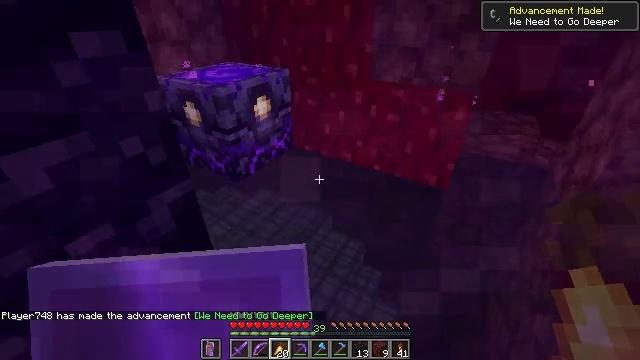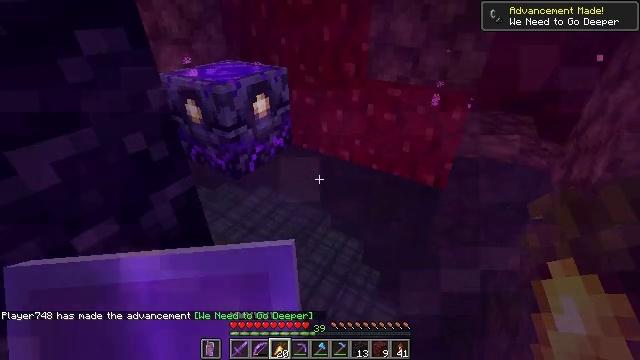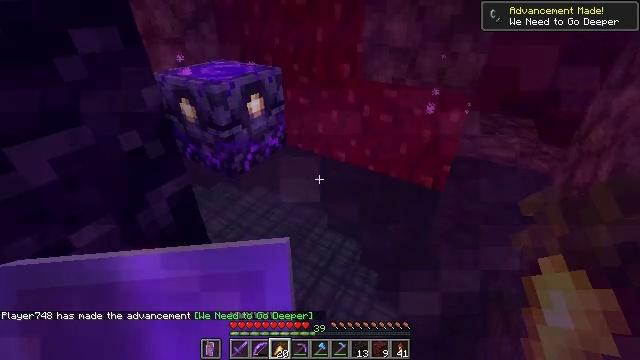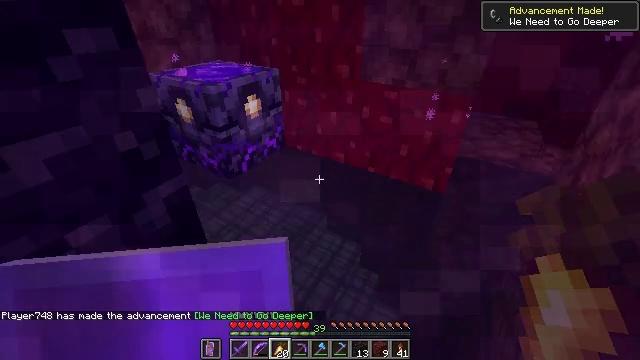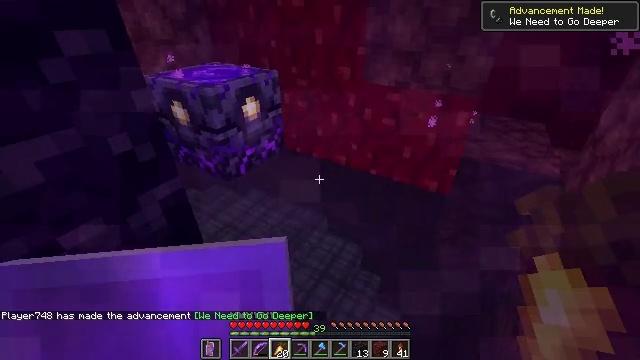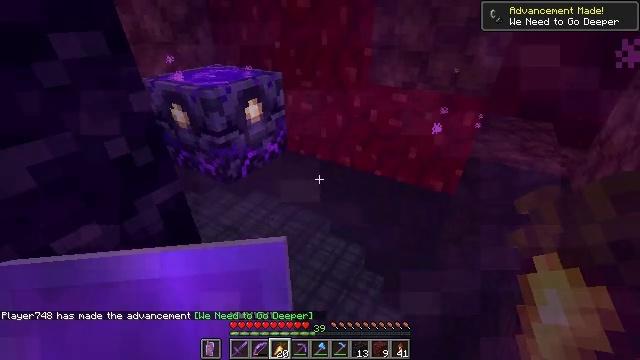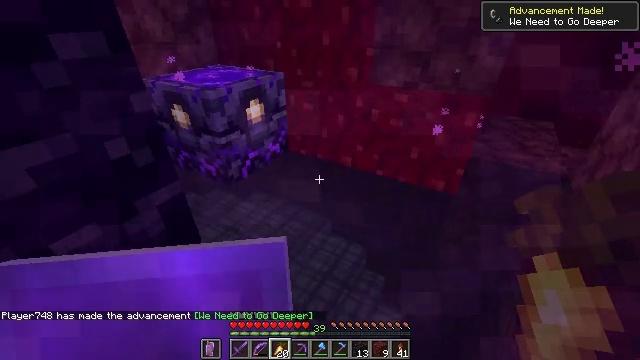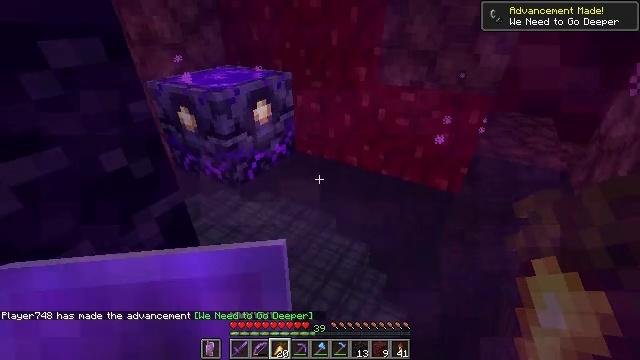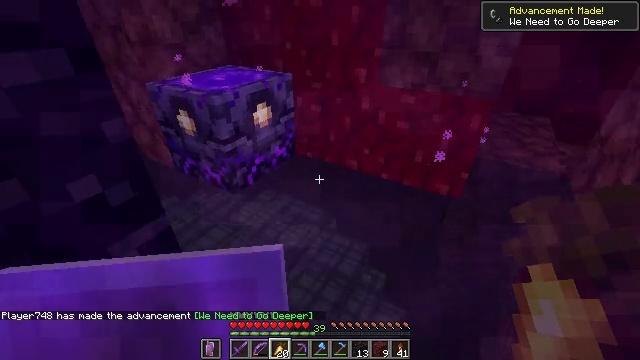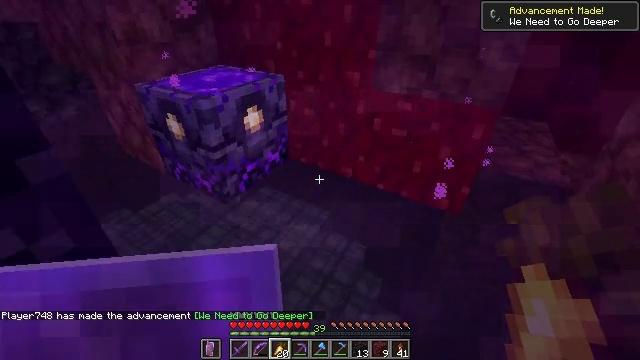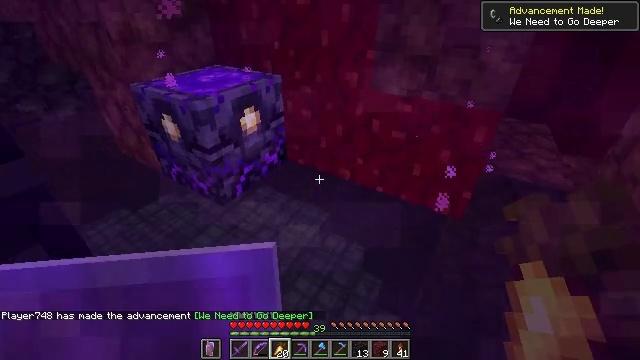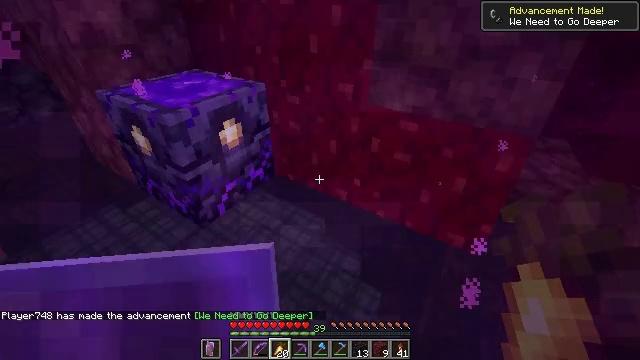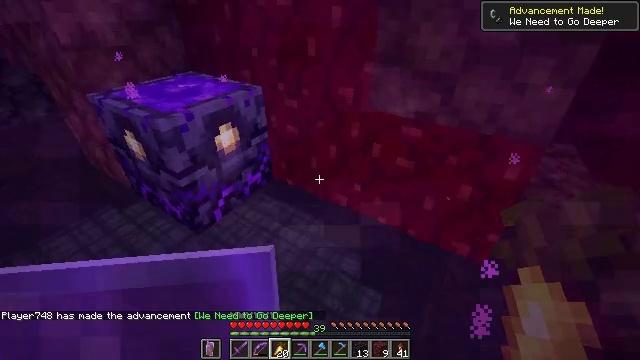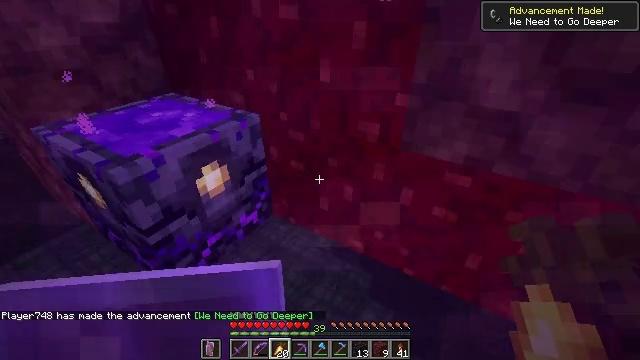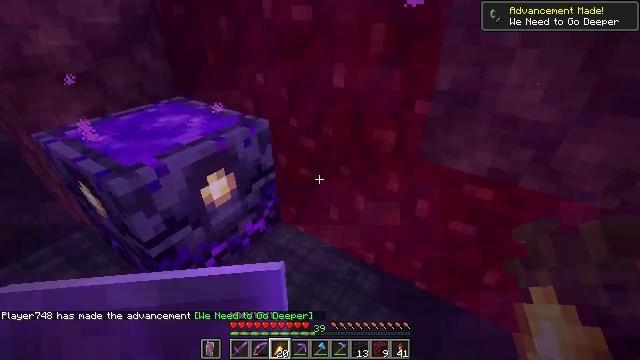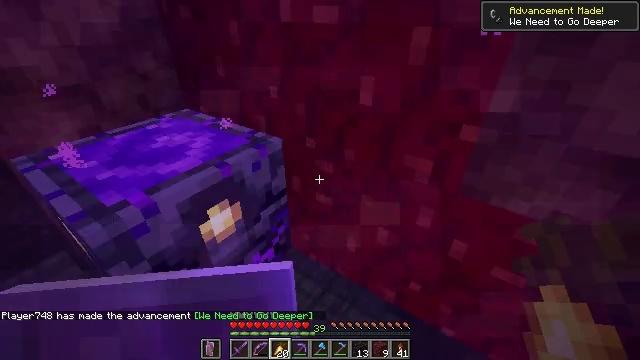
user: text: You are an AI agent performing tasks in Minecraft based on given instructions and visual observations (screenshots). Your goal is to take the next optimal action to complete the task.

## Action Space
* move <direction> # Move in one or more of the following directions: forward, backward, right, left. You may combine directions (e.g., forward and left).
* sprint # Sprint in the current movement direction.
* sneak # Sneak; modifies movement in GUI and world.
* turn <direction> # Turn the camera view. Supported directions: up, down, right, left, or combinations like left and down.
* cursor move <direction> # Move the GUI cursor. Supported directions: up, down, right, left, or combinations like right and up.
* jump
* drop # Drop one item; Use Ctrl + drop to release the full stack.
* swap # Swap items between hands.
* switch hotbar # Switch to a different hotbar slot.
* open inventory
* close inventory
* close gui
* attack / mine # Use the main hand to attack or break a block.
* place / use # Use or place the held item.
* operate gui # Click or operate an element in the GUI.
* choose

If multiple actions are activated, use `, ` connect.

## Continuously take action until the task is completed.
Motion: motion action
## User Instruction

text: Break the nether wart block with a tool.
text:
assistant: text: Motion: no_op
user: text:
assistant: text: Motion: no_op
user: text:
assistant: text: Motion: no_op
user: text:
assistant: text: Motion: no_op
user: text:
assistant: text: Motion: no_op
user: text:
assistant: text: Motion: no_op
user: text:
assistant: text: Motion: move forward
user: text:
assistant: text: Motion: move forward
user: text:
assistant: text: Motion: move forward
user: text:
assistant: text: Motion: move forward
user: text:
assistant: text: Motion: move forward
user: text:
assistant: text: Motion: move forward
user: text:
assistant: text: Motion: move forward
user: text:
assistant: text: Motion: move forward, turn left
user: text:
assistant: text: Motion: move forward, turn left
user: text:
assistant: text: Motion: move forward, turn left and down
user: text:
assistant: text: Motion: move forward, turn left and down
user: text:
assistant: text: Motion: turn left and down
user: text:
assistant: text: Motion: turn left and down
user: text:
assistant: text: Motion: turn left
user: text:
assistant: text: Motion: turn left
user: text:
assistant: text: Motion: turn left
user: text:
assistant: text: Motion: turn left
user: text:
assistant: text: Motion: no_op
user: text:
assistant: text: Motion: no_op
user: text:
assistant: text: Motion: no_op
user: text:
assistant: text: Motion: no_op
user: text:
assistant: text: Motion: no_op
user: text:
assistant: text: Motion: no_op
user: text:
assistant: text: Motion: no_op